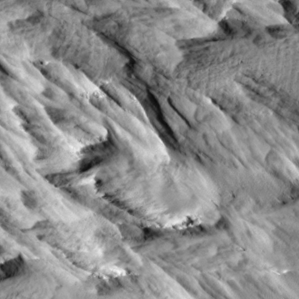
Label: non_frost